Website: macys
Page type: billing-address
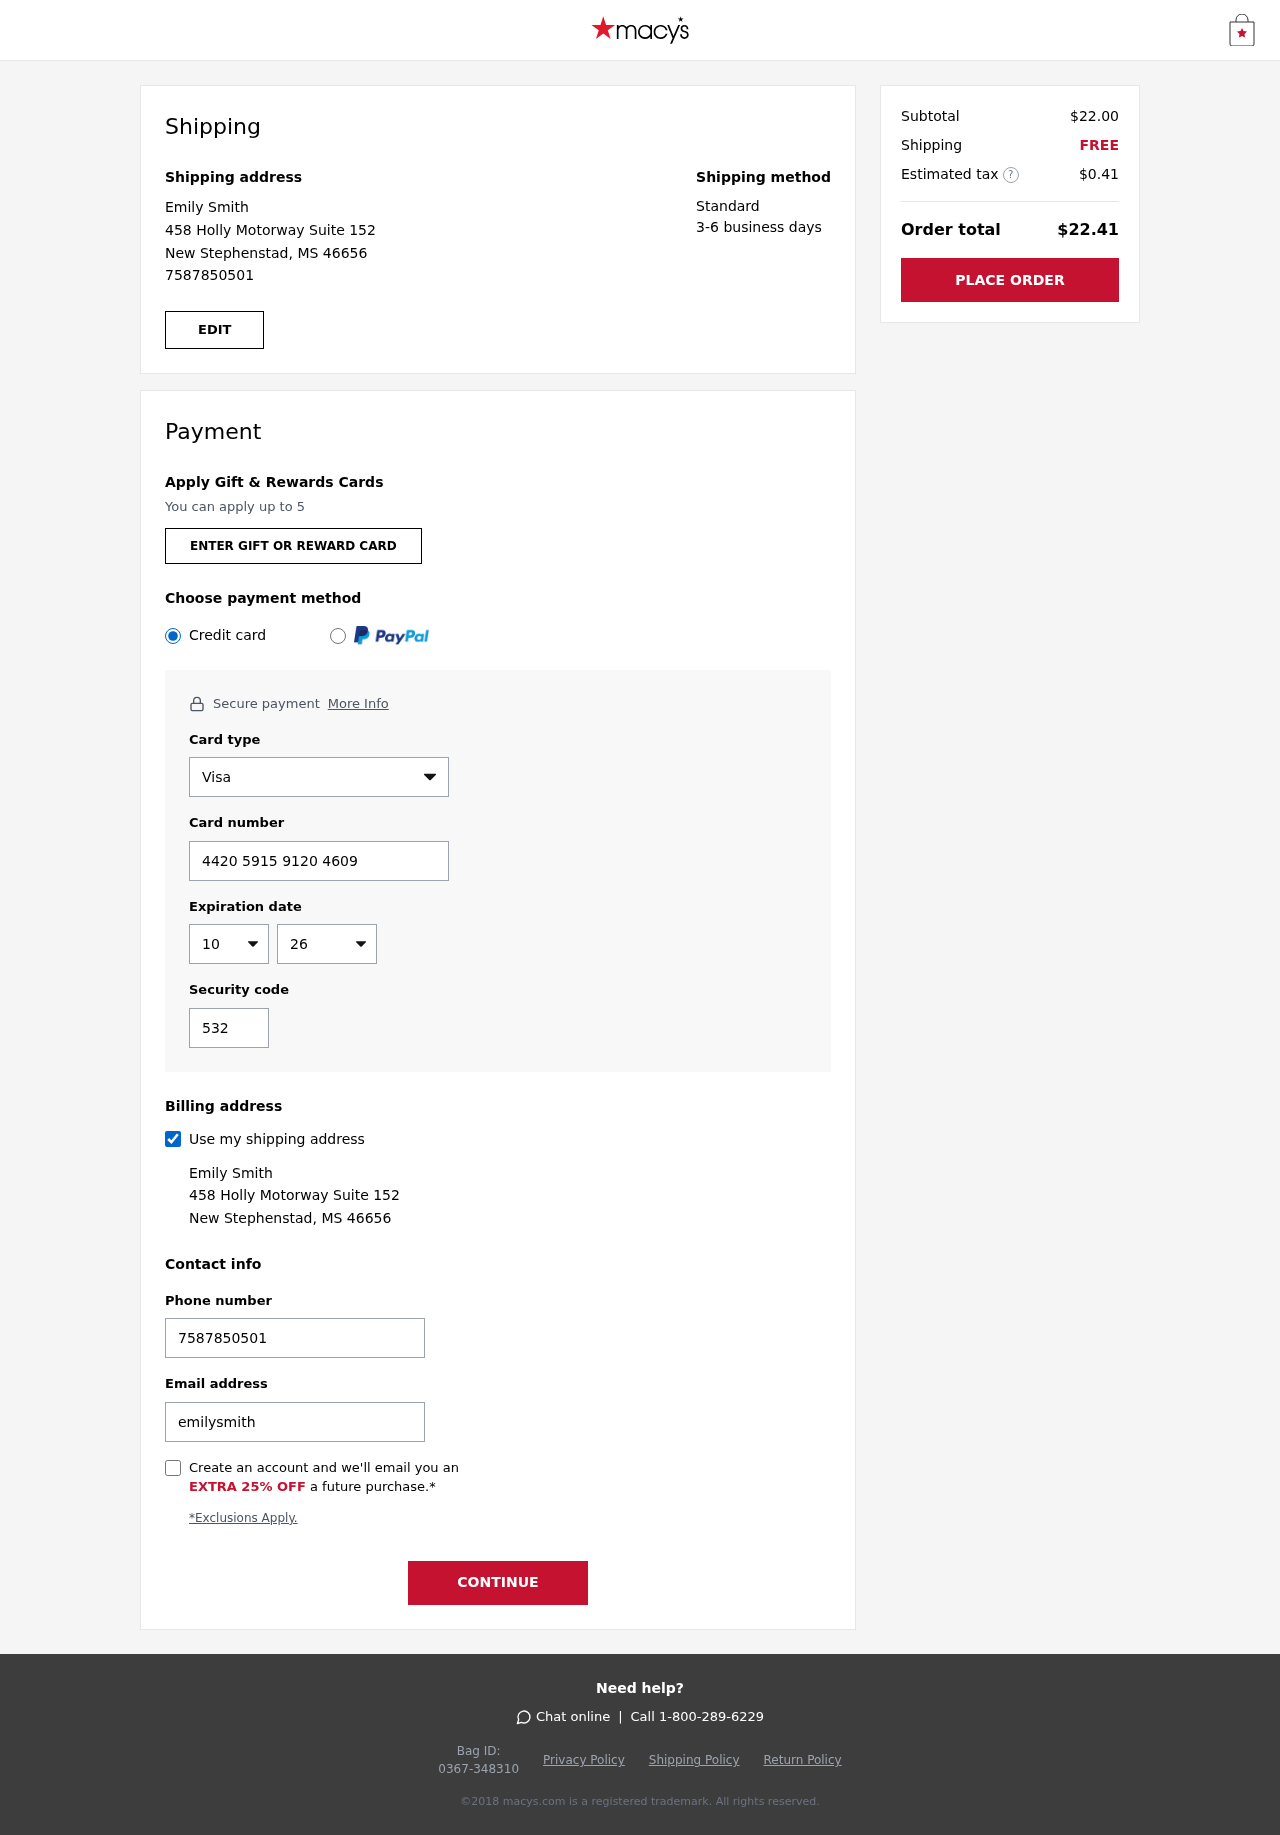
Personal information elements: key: PII_CARD_CVV
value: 532
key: PII_CARD_EXPIRY_MONTH
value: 10
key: PII_CARD_EXPIRY_YEAR
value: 26
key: PII_CARD_NUMBER
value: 4420 5915 9120 4609
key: PII_CARD_TYPE
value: Visa
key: PII_EMAIL
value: emilysmith@hotmail.com
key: PII_FULLNAME
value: Emily Smith
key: PII_PHONE
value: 7587850501
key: PII_STREET
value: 458 Holly Motorway Suite 152
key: PII_CITY_STATE_ZIP
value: New Stephenstad, MS 46656
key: PII_FIRSTNAME
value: Emily
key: PII_LASTNAME
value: Smith
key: PII_FULLNAME2
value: Emily Smith
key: PII_FULLNAME3
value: Emily Smith
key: PII_FIRSTNAME2
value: Emily
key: PII_FIRSTNAME3
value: Emily
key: PII_LASTNAME2
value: Smith
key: PII_LASTNAME3
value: Smith
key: PII_FIRSTNAME_DERIVED
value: Emily
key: PII_LASTNAME_DERIVED
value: Smith
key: PII_FULLNAME_DERIVED
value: Emily Smith
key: PII_NAME_FULL_DERIVED
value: Emily Smith
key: PII_STREET2
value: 458 Holly Motorway Suite 152
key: PII_PHONE2
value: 7587850501
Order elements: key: ORDER_SUBTOTAL
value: $22.00
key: ORDER_SHIPPING_COST
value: FREE
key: ORDER_TAX
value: $0.41
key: ORDER_TOTAL
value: $22.41